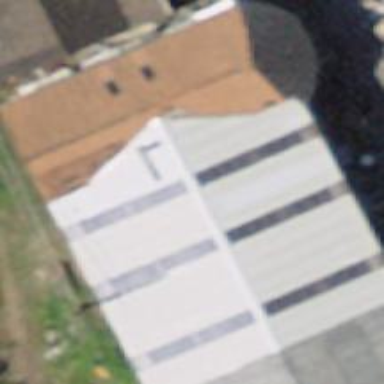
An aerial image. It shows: Manufacturing building.